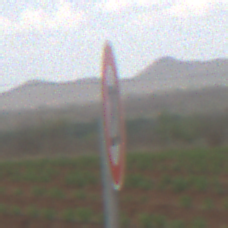
Verkehrszeichen: Geschwindigkeit20
Umgebung: Outdoor, Nature
Tageszeit: Midday
Wetter: PartlyCloudy
Licht: Natural
Jahreszeit: NotSpecified
Kontrast: LowContrast